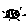
Label: moon